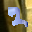
Label: 2